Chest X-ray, PA view. Patient: 66 years old, sex M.
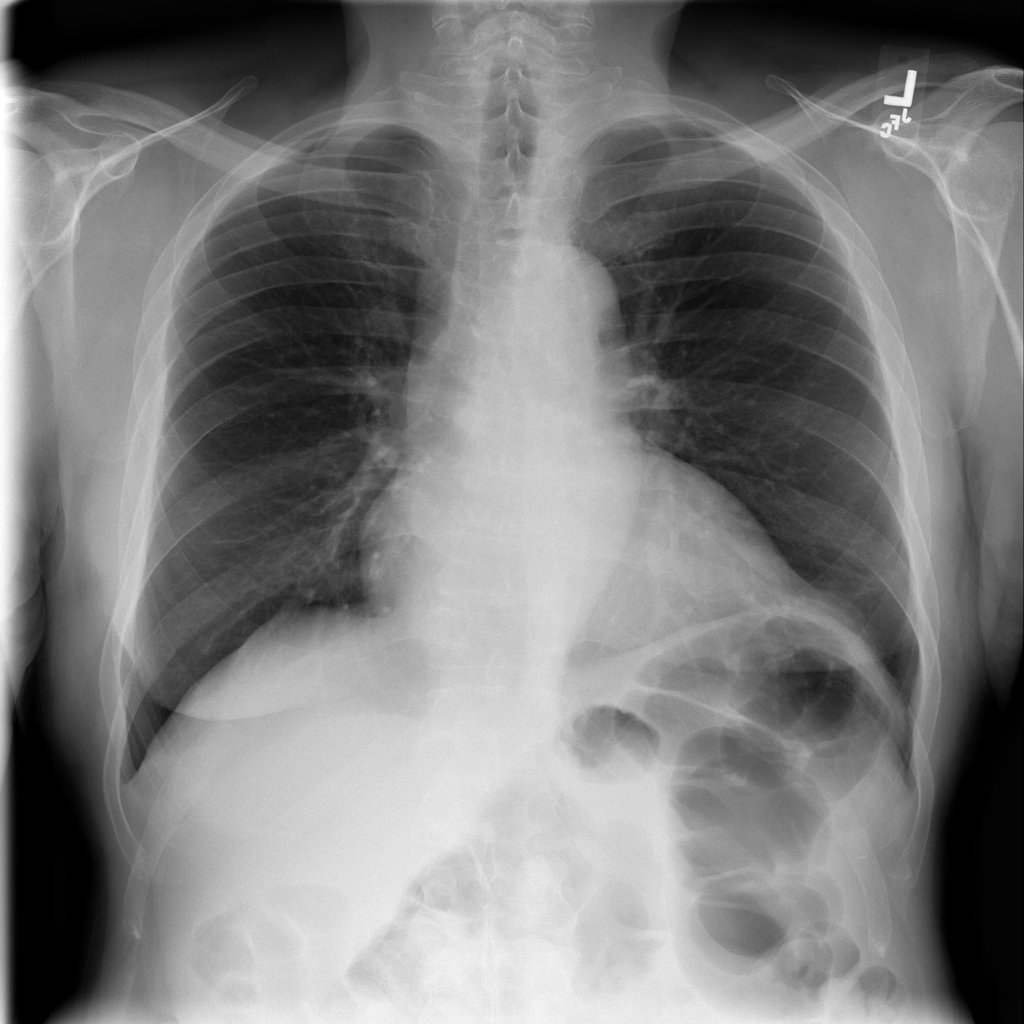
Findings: No Finding